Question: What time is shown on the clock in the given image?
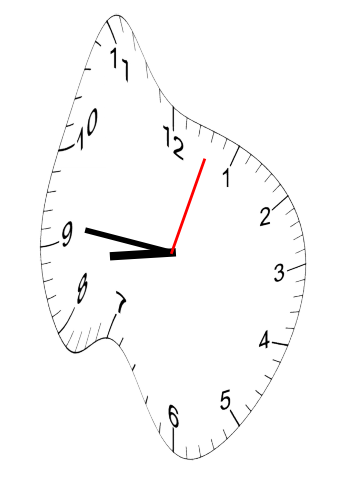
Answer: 08:46:03